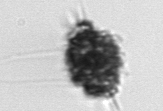
Label: Dictyocha